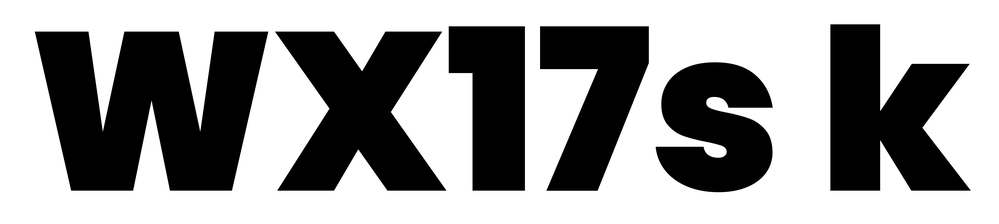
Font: Poppins-Black